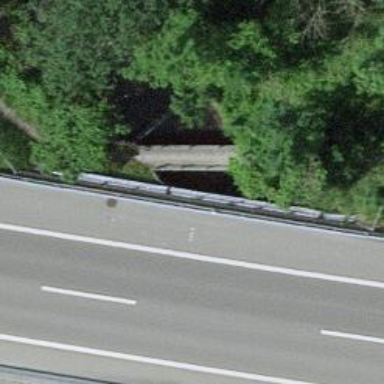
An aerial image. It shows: Path leading to bridge.